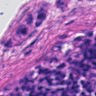
Metastatic tissue present: yes